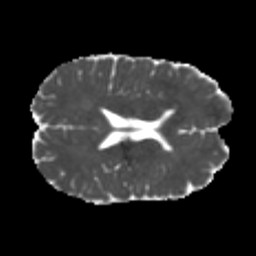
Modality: MD
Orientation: axial
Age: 22
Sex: male
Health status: healthy
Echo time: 0.074 s